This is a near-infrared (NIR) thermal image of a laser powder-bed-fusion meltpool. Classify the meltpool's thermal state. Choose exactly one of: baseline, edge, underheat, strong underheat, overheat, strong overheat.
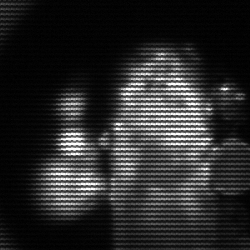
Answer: strong underheat